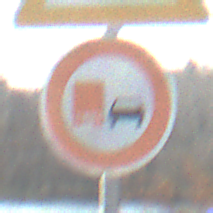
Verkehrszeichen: UeberholverbotKraftfahrzeuge
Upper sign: FlugbetriebRechts
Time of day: MorningAfternoon
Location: Outdoor (Nature)
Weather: PartlyCloudy
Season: NotSpecified
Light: Natural